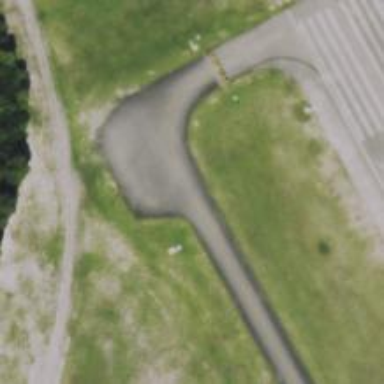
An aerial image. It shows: View of taxiway at the airport.